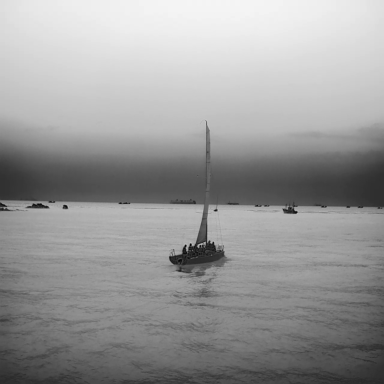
There are 14 objects shown in the infrared image, including 11 bulk_carriers, two sailboats, and a fishing_boat.